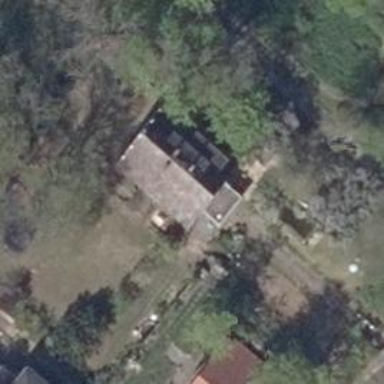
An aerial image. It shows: Gabled roofed house.